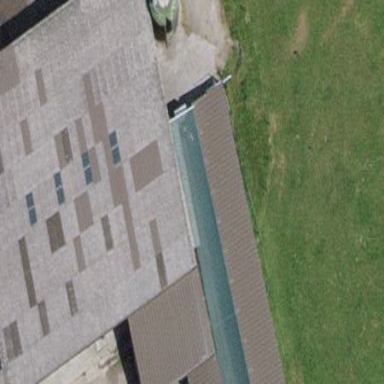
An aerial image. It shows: Farm auxiliary building.